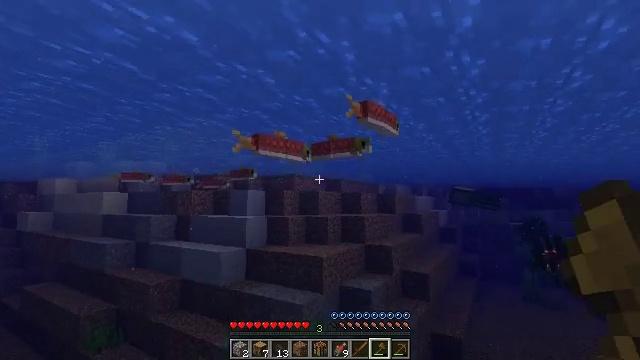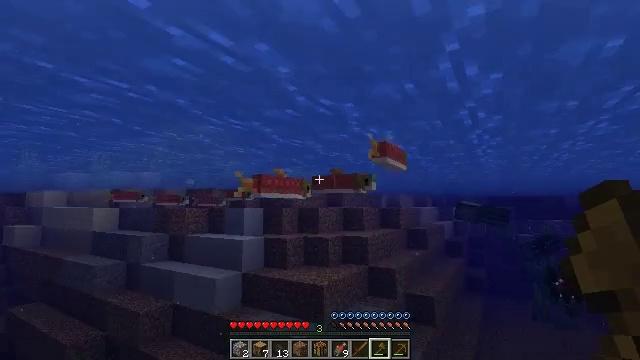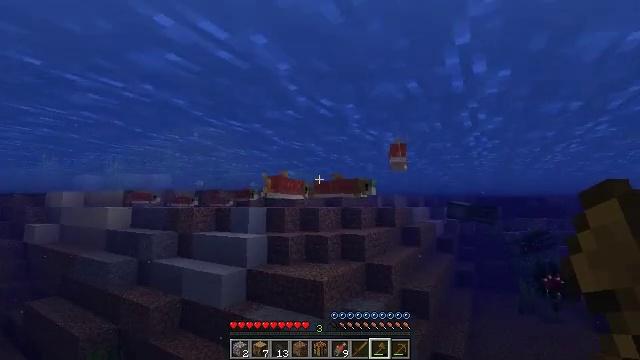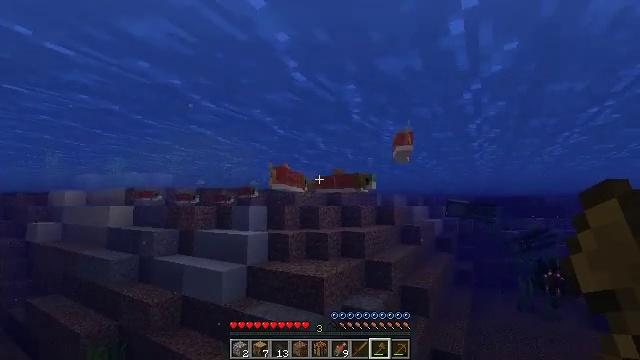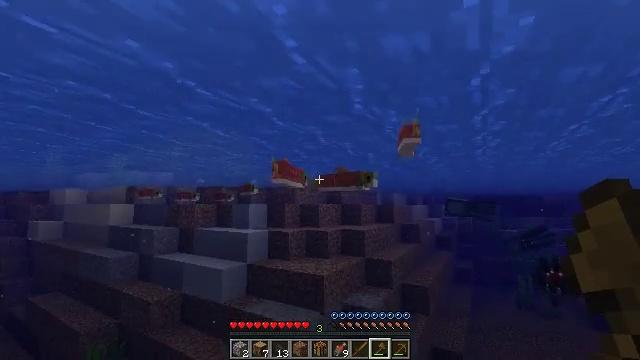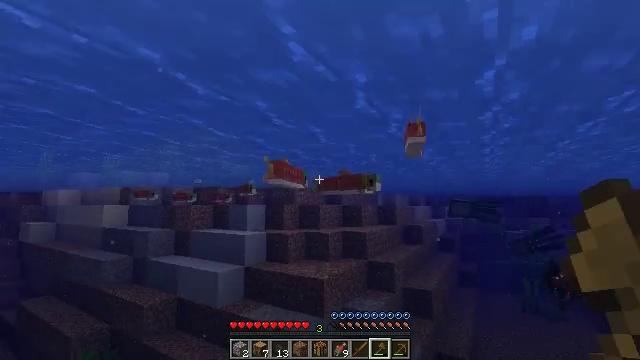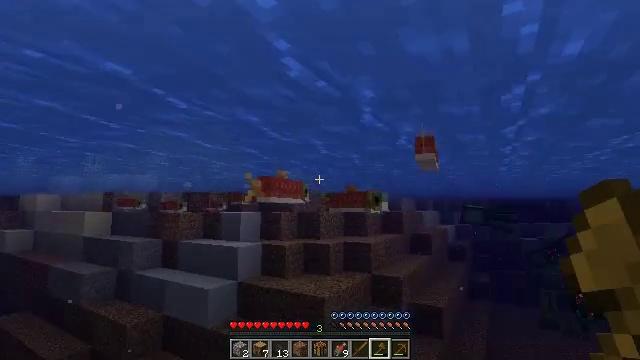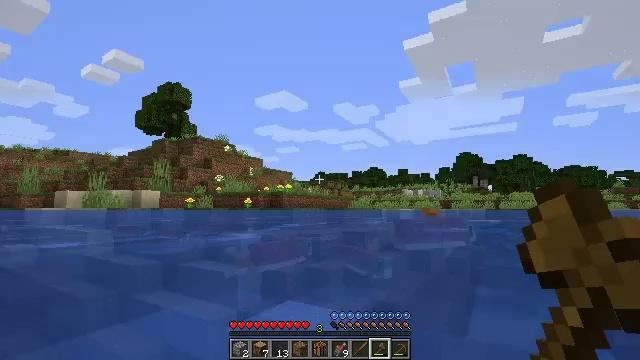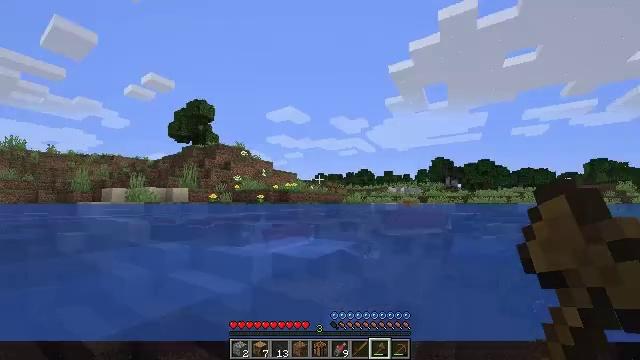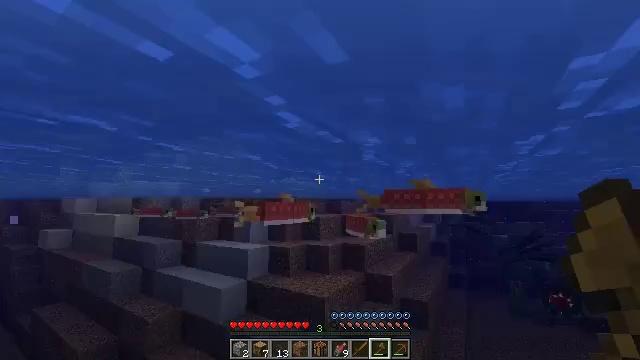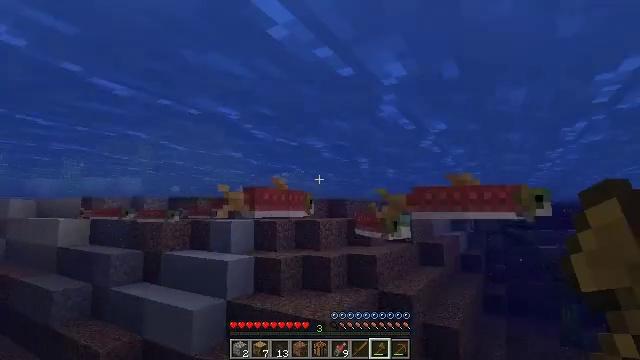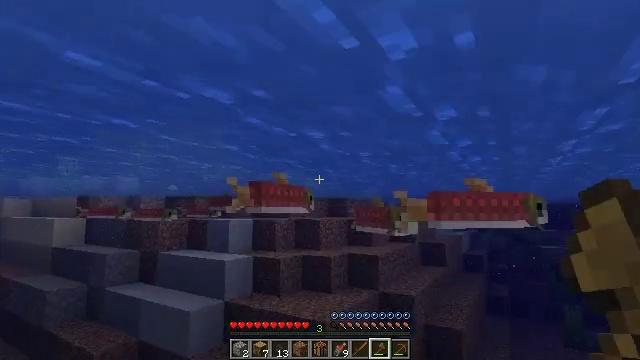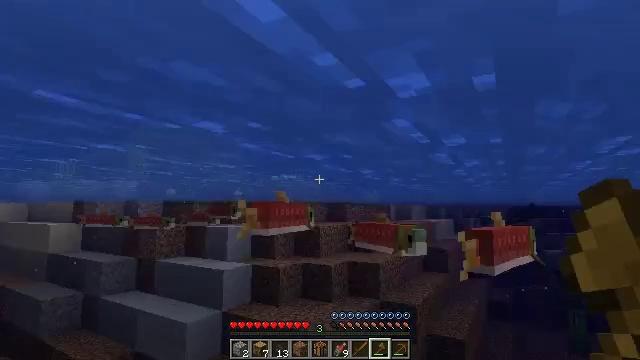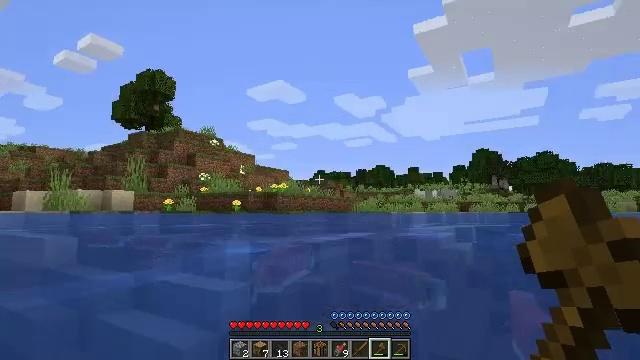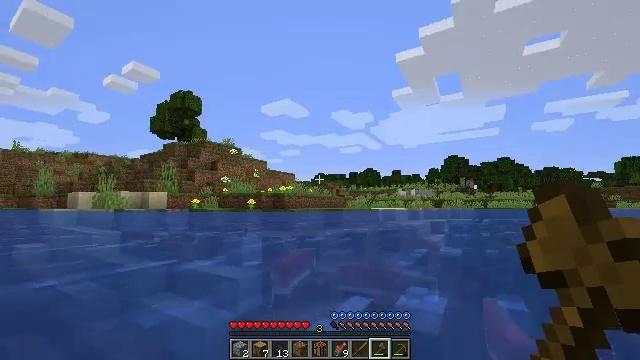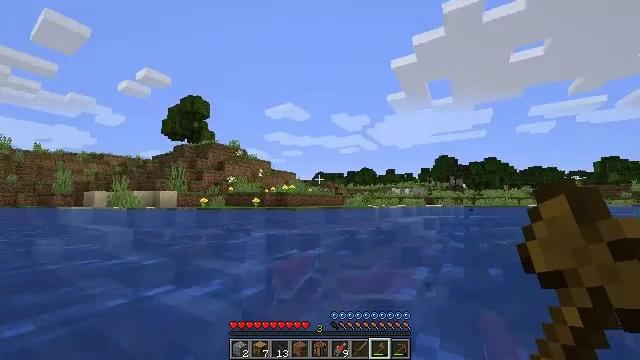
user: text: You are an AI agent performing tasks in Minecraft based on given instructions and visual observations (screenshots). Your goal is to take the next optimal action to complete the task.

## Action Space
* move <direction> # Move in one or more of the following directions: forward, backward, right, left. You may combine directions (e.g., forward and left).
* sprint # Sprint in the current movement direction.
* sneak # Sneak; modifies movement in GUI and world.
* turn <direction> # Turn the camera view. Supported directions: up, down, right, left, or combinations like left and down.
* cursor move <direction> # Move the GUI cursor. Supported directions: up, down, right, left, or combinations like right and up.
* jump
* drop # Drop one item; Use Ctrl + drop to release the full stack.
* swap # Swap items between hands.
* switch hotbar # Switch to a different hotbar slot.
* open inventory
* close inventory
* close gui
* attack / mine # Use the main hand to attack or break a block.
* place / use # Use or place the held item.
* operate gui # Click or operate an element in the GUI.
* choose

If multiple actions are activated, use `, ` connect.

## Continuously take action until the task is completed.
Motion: motion action
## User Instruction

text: Hunt fish.
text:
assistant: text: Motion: move forward, jump
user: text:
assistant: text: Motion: move forward, jump
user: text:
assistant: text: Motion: move forward, jump
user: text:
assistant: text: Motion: move forward, jump
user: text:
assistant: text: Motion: move forward
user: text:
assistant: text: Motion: move forward
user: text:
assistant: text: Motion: move forward
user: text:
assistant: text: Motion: move forward
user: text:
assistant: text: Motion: move forward
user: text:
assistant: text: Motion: move forward
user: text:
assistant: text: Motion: move forward
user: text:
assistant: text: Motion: move forward
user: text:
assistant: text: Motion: move forward
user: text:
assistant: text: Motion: move forward
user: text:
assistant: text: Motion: move forward
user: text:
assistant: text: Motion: move forward, turn down
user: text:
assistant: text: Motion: move forward, turn down
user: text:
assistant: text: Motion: move forward, turn down
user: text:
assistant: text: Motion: no_op
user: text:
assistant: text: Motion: no_op
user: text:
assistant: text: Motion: no_op
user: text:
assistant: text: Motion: no_op
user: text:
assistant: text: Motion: move forward, turn down
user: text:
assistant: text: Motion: move forward, turn down
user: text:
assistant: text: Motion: move forward, turn down
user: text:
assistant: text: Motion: move forward, turn down
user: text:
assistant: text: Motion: move forward
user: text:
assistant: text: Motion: move forward
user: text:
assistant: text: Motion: move forward
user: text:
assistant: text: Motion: move forward